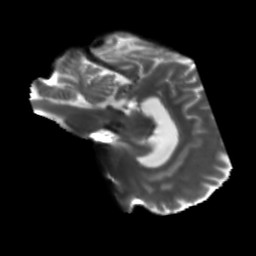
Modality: T2w
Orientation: sagittal
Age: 40
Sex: male
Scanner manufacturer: siemens
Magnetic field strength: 3 T
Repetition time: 5.25 s
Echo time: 0.08 s